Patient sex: F
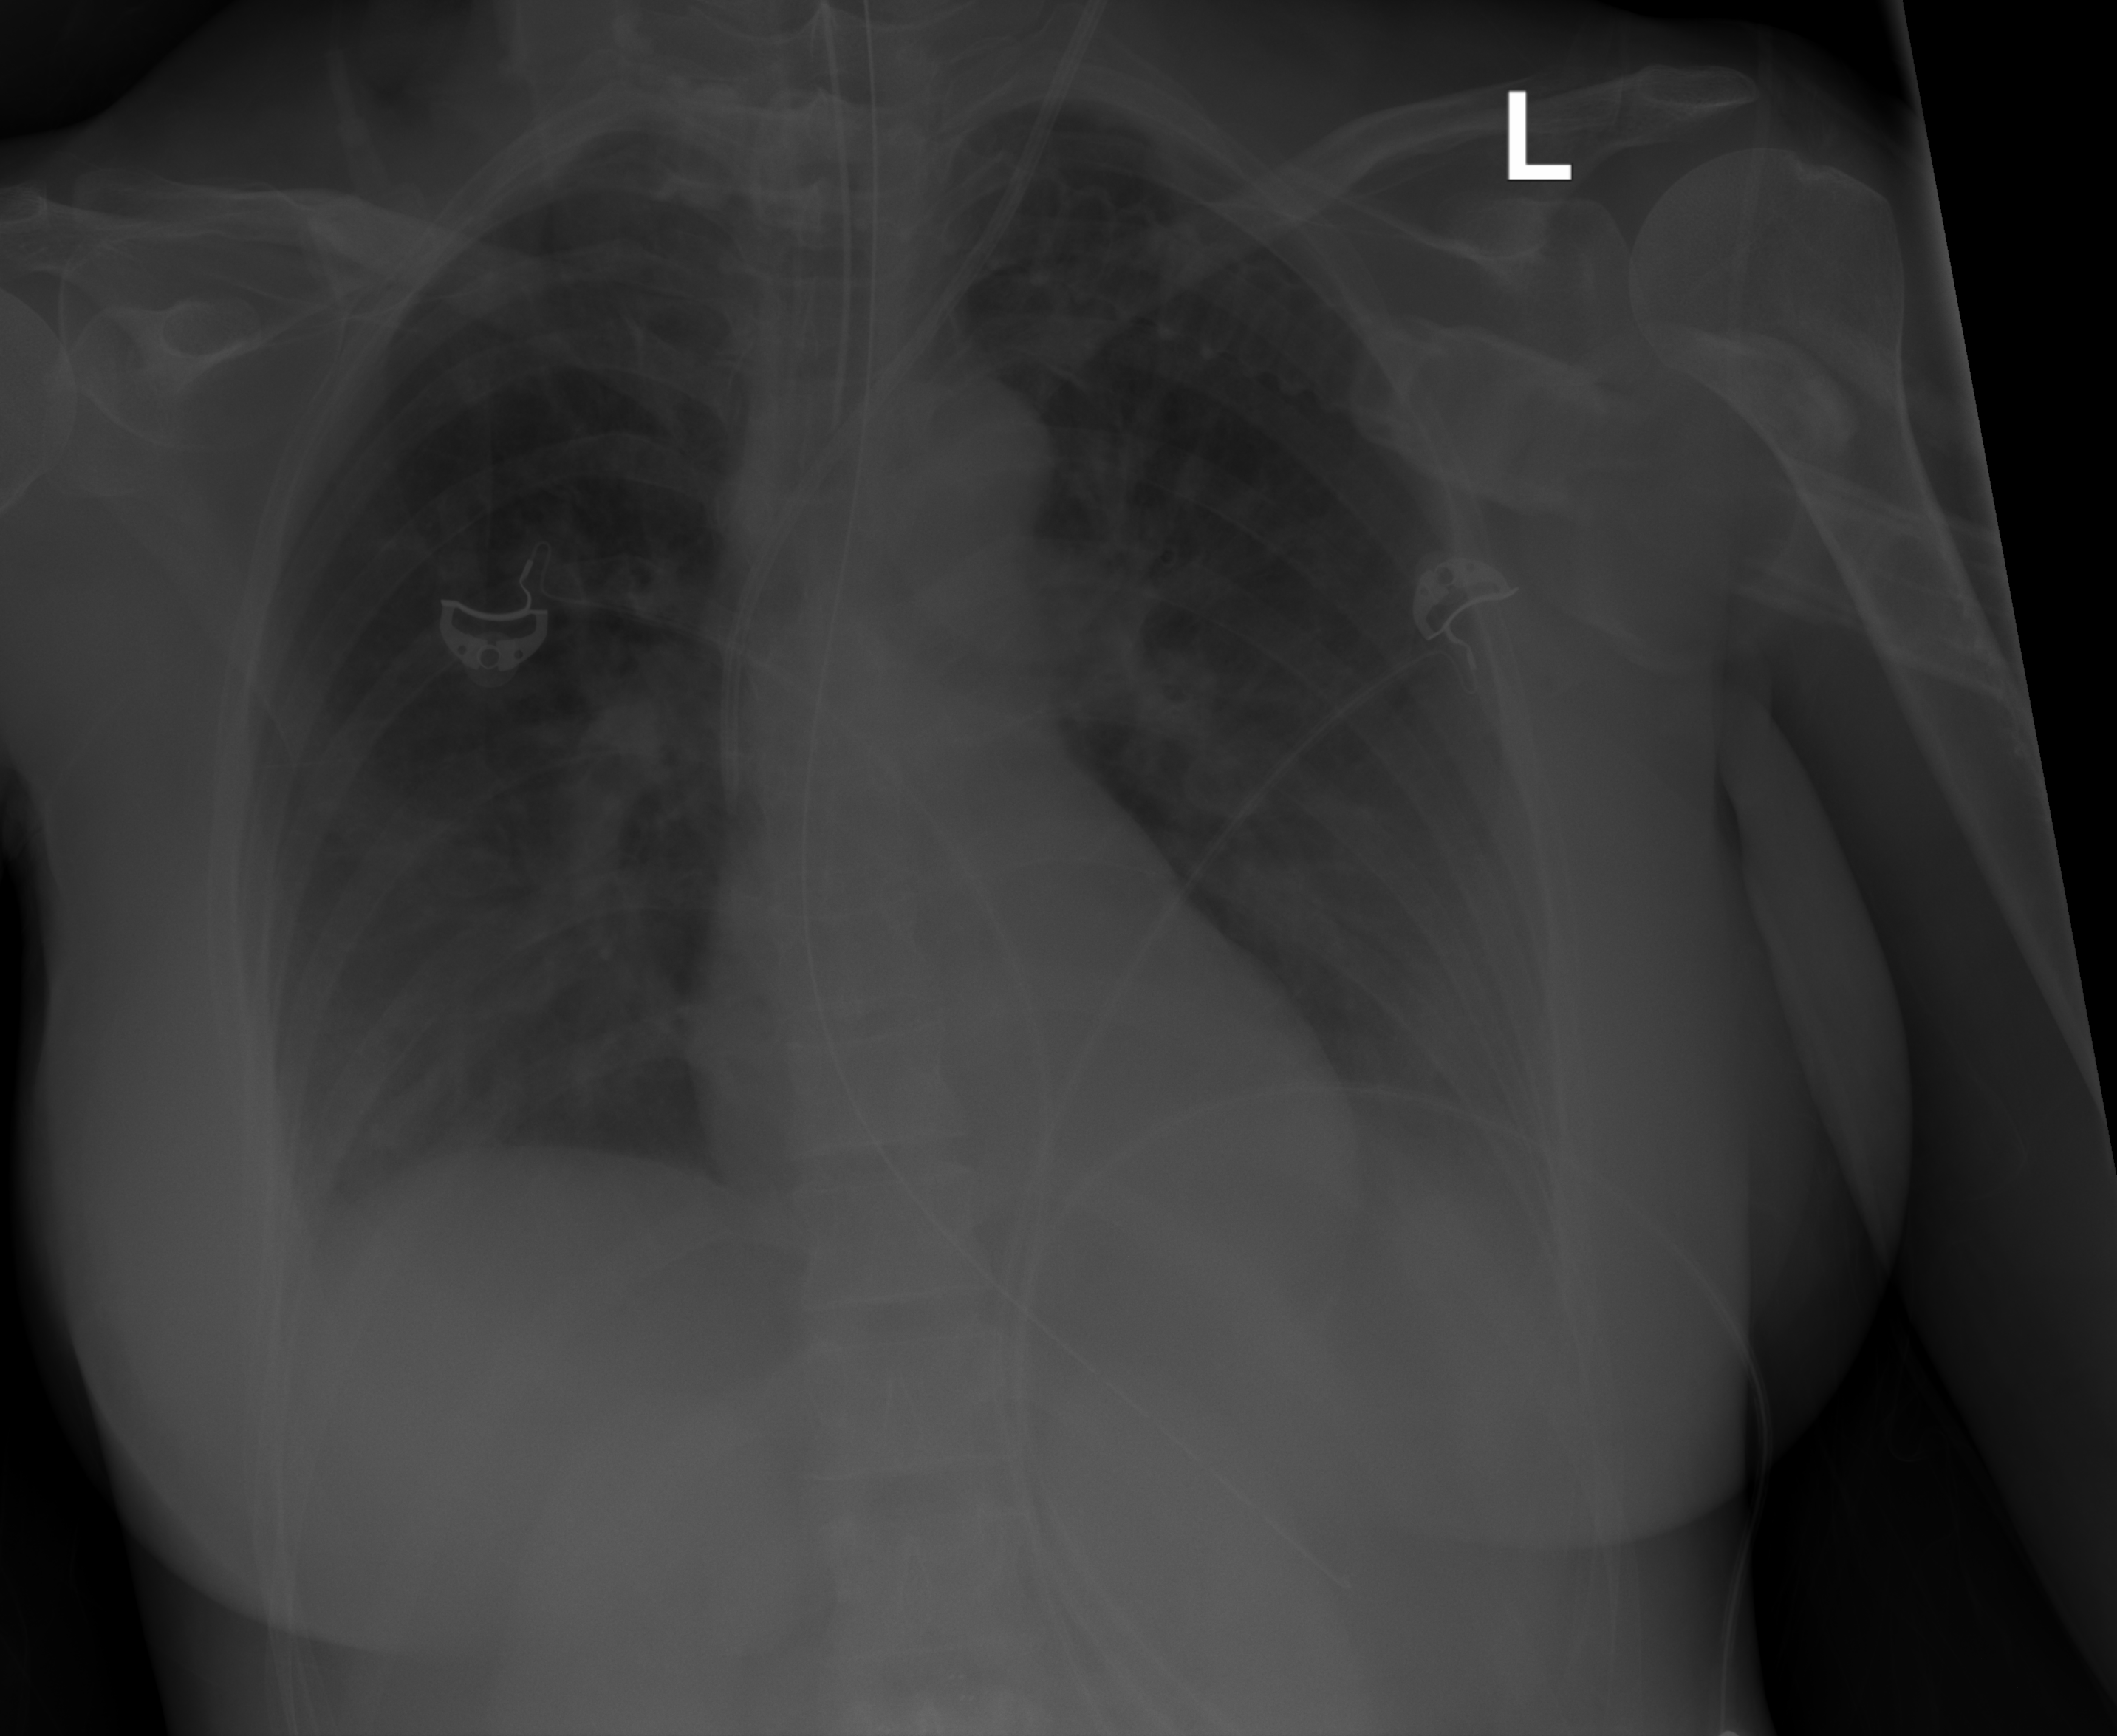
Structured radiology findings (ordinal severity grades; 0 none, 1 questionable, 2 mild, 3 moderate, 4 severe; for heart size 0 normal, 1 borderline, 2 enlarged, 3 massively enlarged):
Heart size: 0
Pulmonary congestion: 0
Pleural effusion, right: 0
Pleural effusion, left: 2
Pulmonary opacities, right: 2
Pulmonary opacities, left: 2
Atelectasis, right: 0
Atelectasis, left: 0